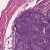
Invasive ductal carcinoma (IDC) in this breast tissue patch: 0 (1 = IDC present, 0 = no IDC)